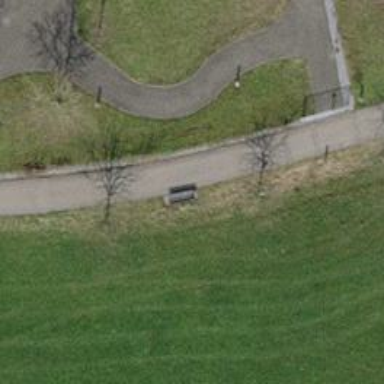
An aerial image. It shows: Bench for seating.